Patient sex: F
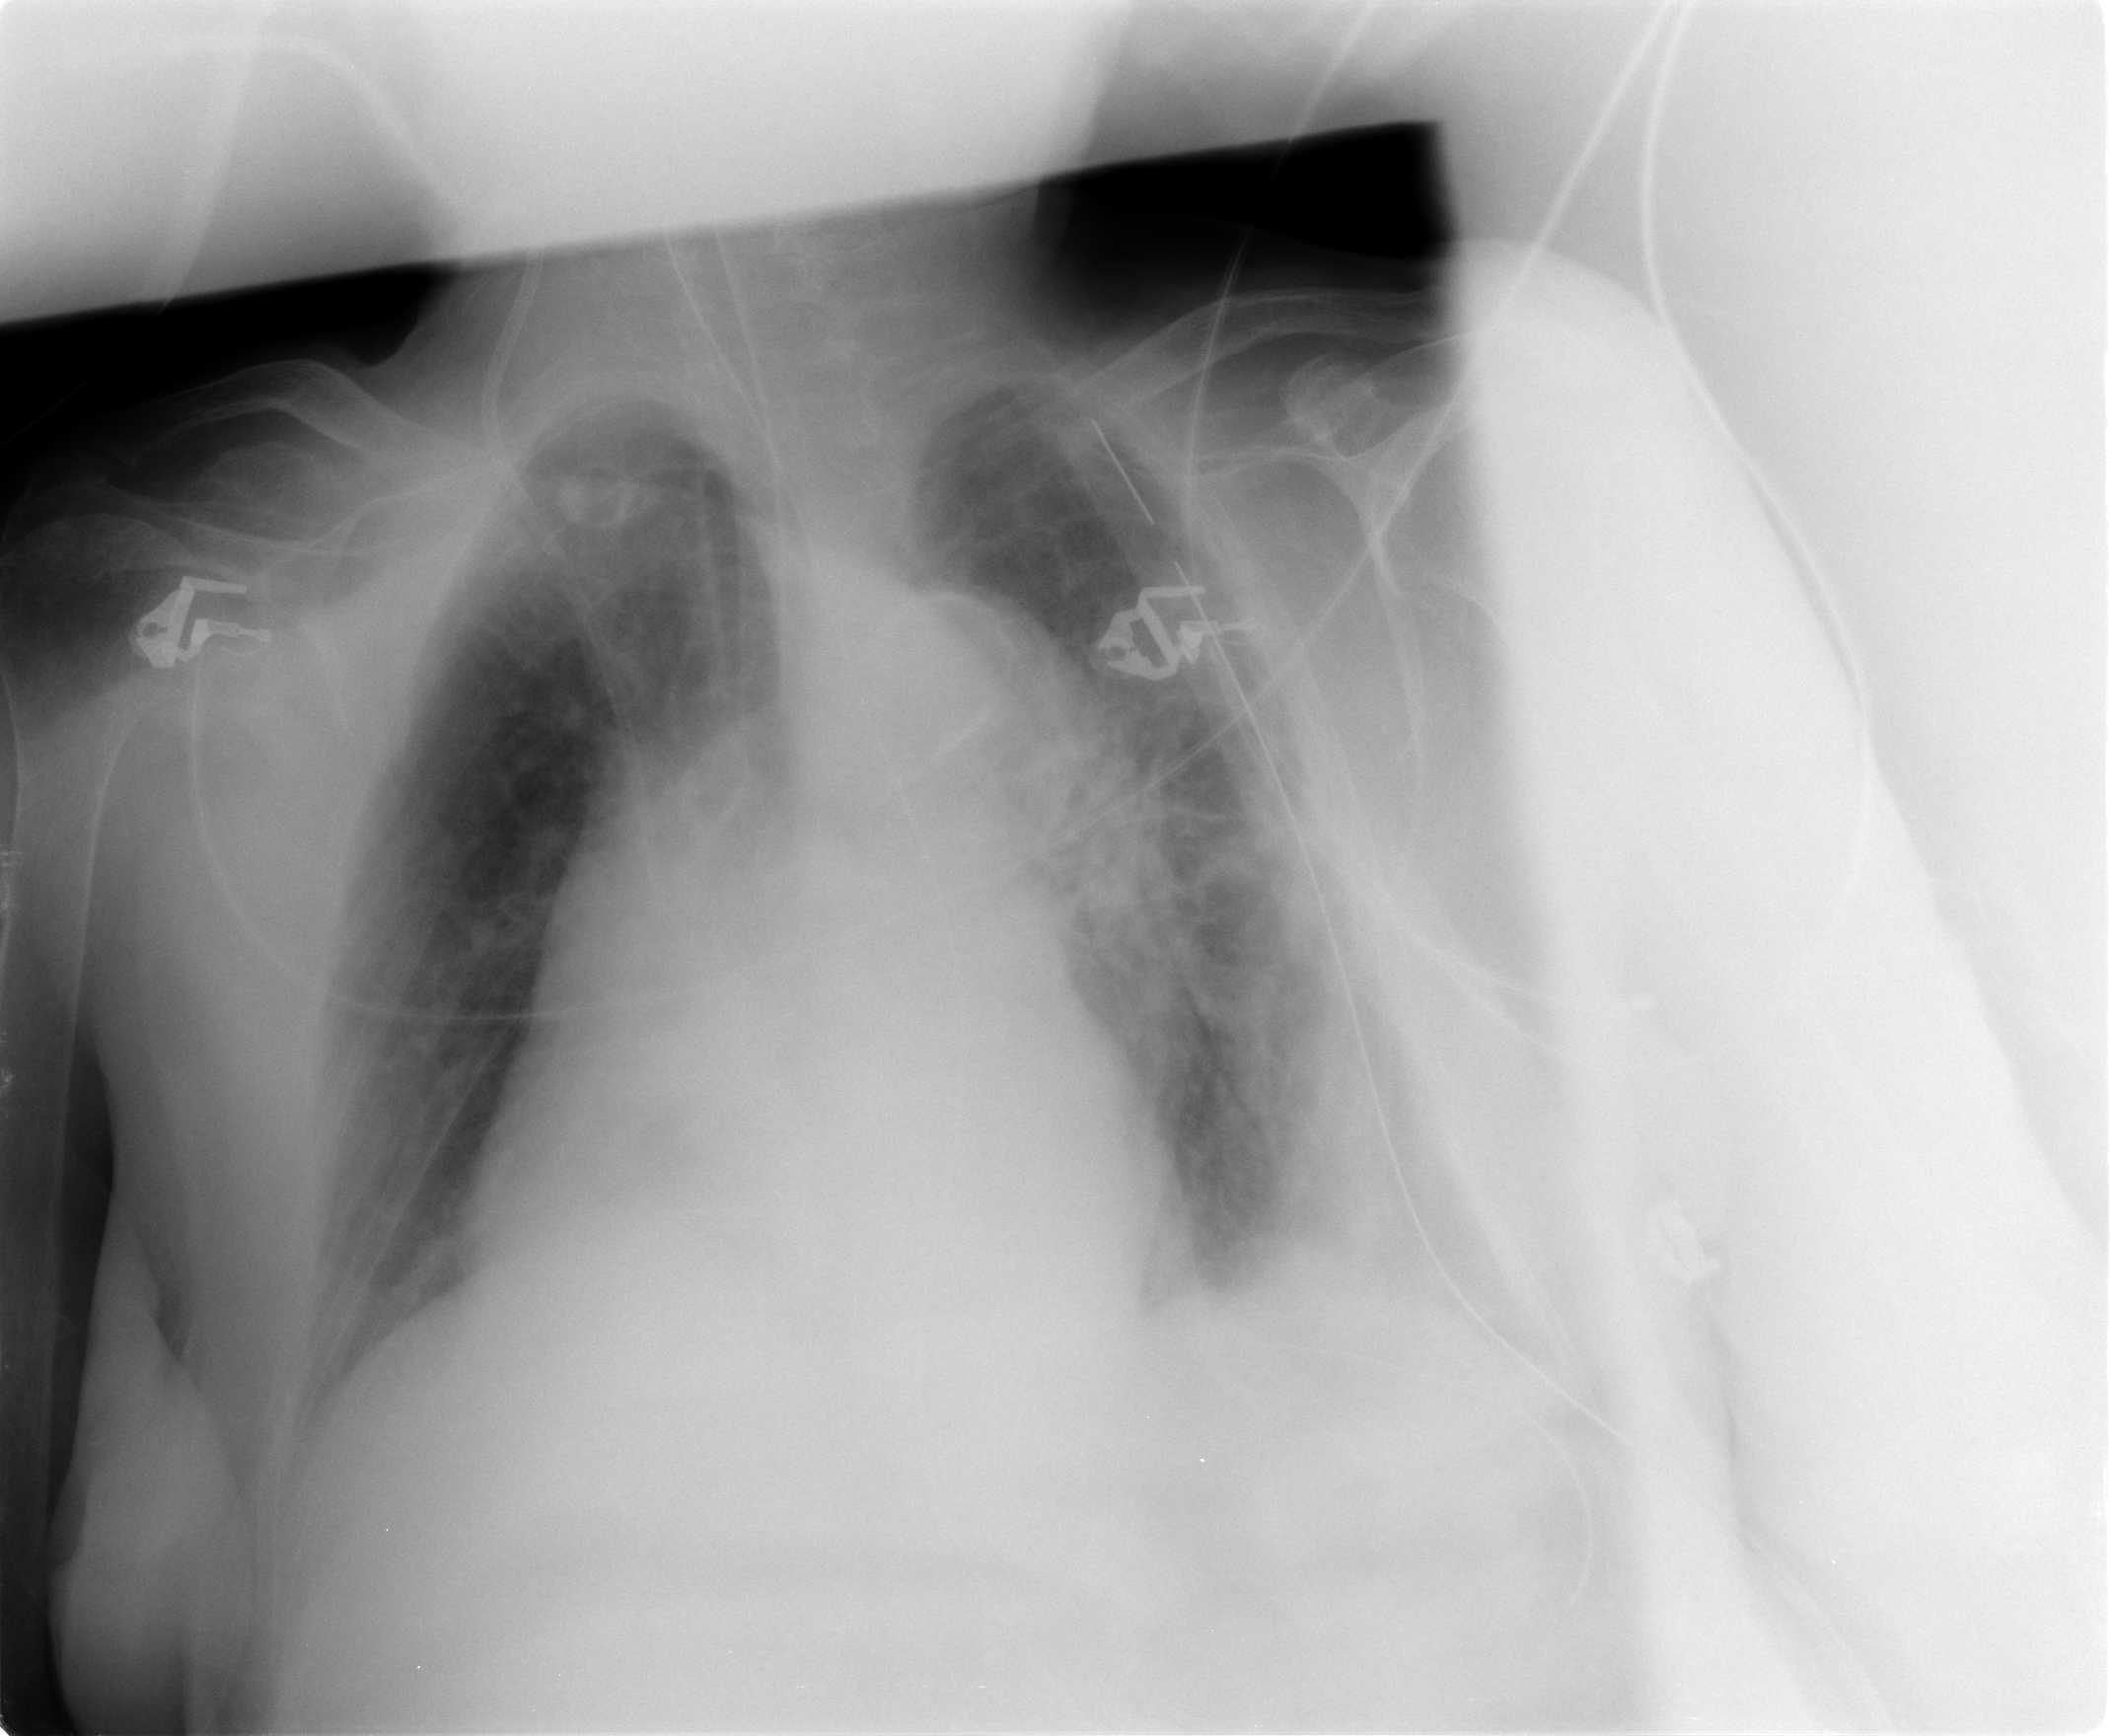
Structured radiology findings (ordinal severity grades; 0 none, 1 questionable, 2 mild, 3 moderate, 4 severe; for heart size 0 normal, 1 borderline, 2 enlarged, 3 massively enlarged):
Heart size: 2
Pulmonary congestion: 2
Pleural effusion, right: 0
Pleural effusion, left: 2
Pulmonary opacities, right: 0
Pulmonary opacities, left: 1
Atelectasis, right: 0
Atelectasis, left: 2